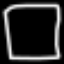
Label: square